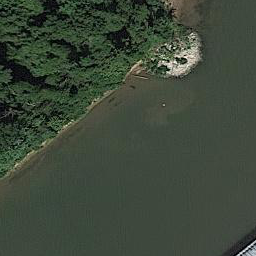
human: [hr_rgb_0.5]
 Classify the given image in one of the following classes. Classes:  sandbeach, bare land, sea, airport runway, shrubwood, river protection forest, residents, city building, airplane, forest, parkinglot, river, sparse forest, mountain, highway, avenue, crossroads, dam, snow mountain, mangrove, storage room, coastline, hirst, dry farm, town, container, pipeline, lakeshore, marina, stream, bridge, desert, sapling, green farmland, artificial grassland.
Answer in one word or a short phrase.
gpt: river protection forest